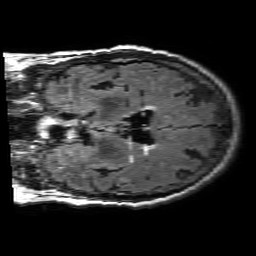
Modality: FLAIR
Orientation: coronal
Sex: male
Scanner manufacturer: philips
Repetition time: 11 s
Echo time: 0.125 s